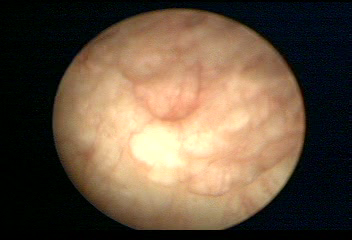
Modality: WLC
Class: Normal mucosa
Bladder cancer association: No